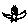
Label: bird